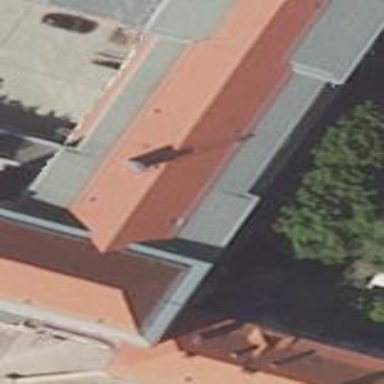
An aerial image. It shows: Part of the building with red hipped roof made of roof tiles. The building itself is also red in color.